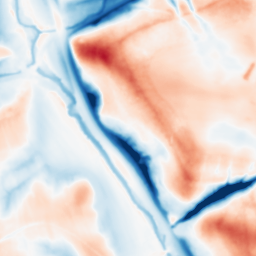
Category: multiscale
Decomposition family: dog_multiscale
Decomposition parameters: sigma_ratio: 2
n_scales: 4
base_sigma: 1
Upsampling method: quartic
Upsampling parameters: scale: 4
Upsampling scale: 4